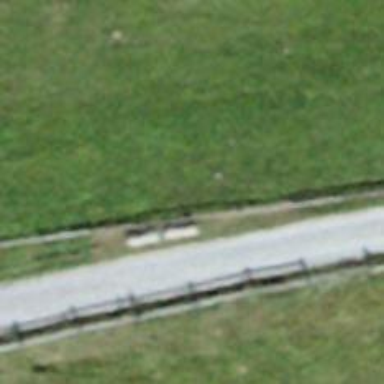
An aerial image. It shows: Bench for seating.